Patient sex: M
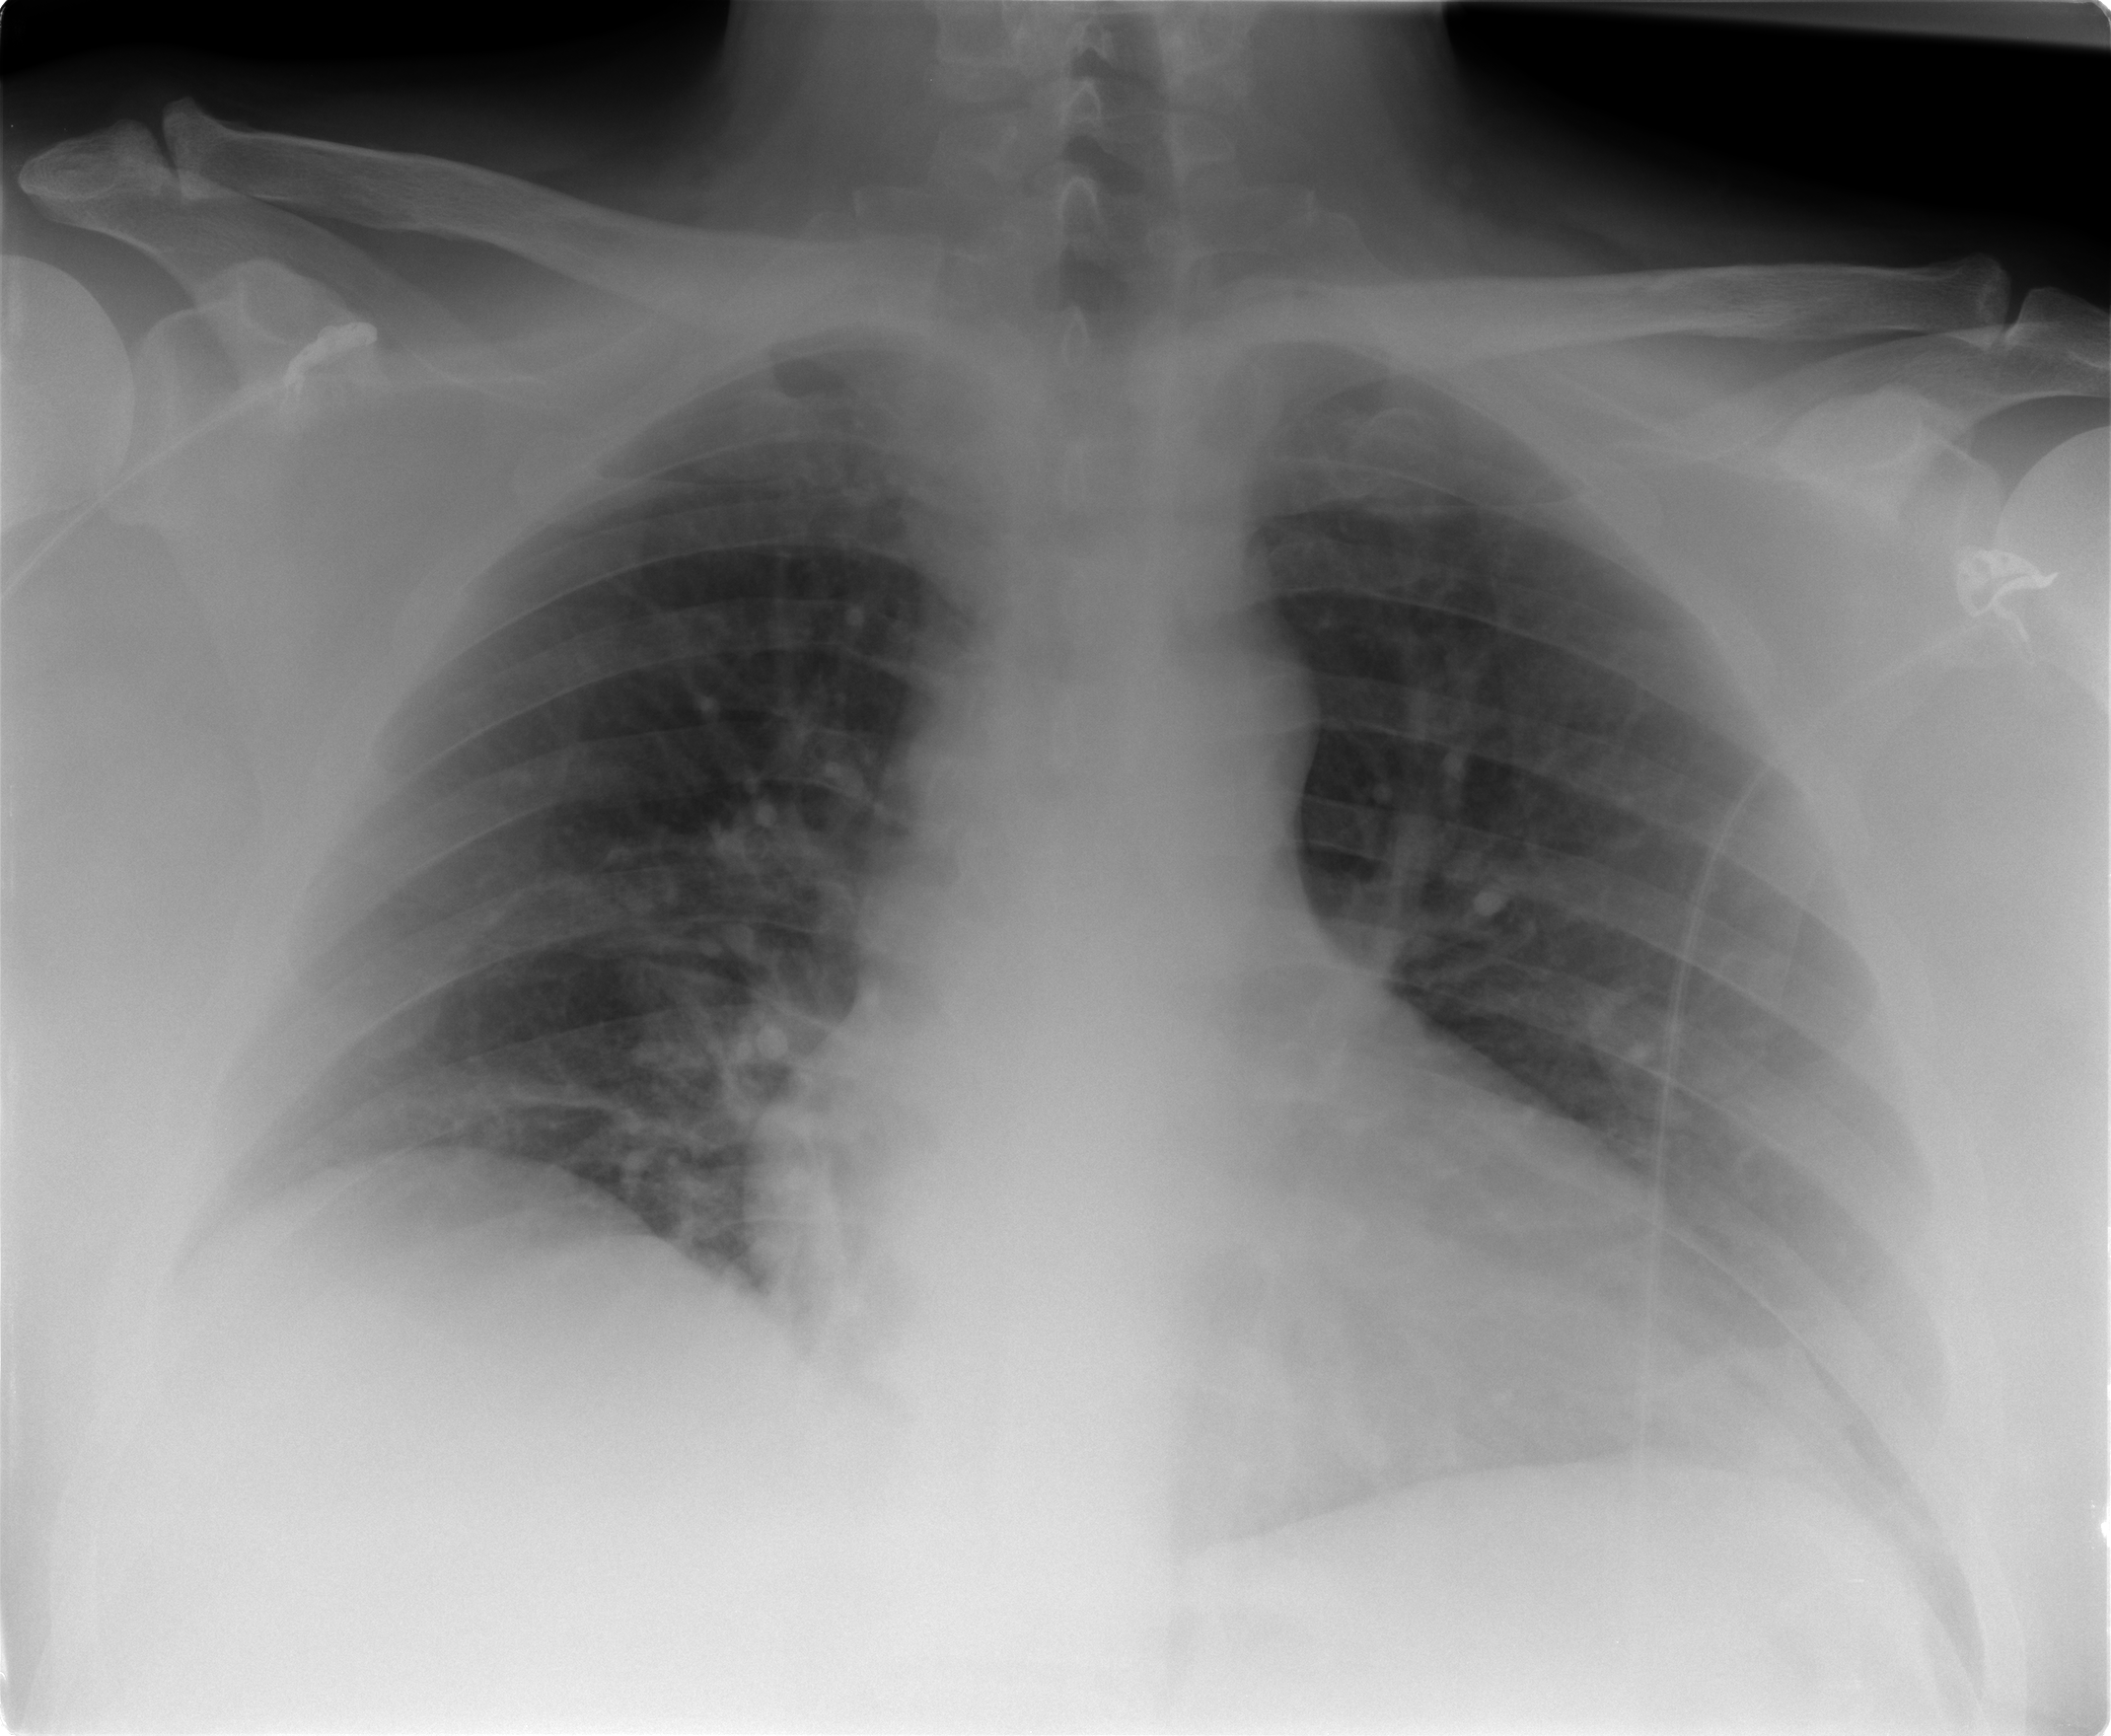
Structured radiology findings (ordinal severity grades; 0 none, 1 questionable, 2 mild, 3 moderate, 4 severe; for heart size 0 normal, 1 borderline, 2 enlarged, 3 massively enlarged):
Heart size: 2
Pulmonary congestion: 0
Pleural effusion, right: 0
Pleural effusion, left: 0
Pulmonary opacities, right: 0
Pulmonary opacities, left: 0
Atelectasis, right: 1
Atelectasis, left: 1